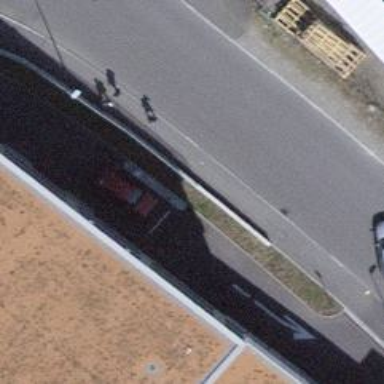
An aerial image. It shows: Lift gate barrier.